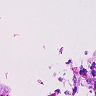
Metastatic tissue present: no